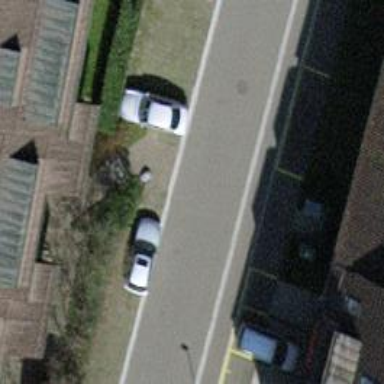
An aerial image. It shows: Footway made of cobblestone.